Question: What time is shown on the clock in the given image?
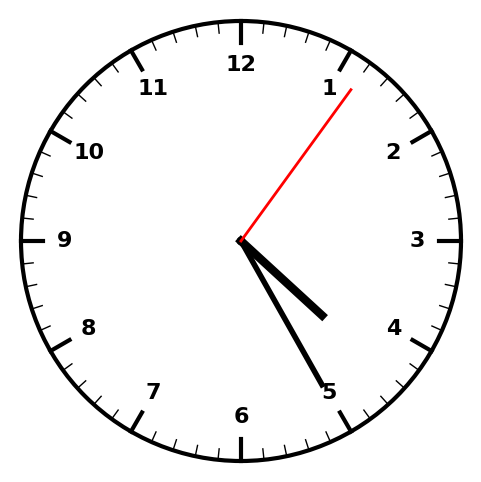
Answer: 04:25:06